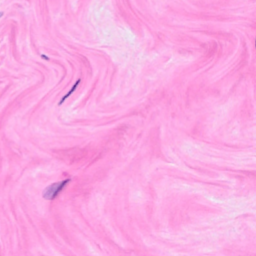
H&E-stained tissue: Breast